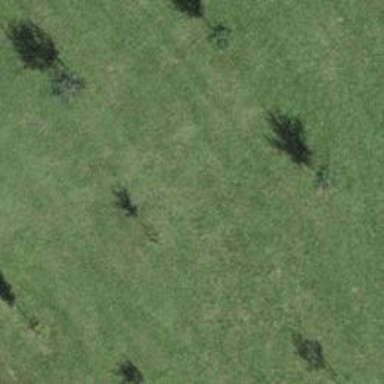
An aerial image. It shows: Single tag "natural: tree."